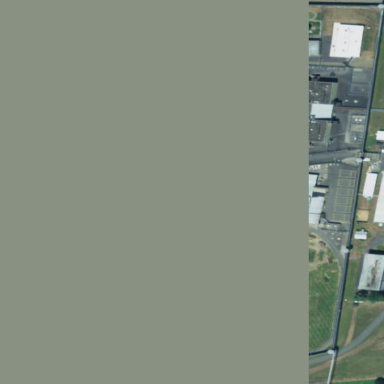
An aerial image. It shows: Prison with wall around it.